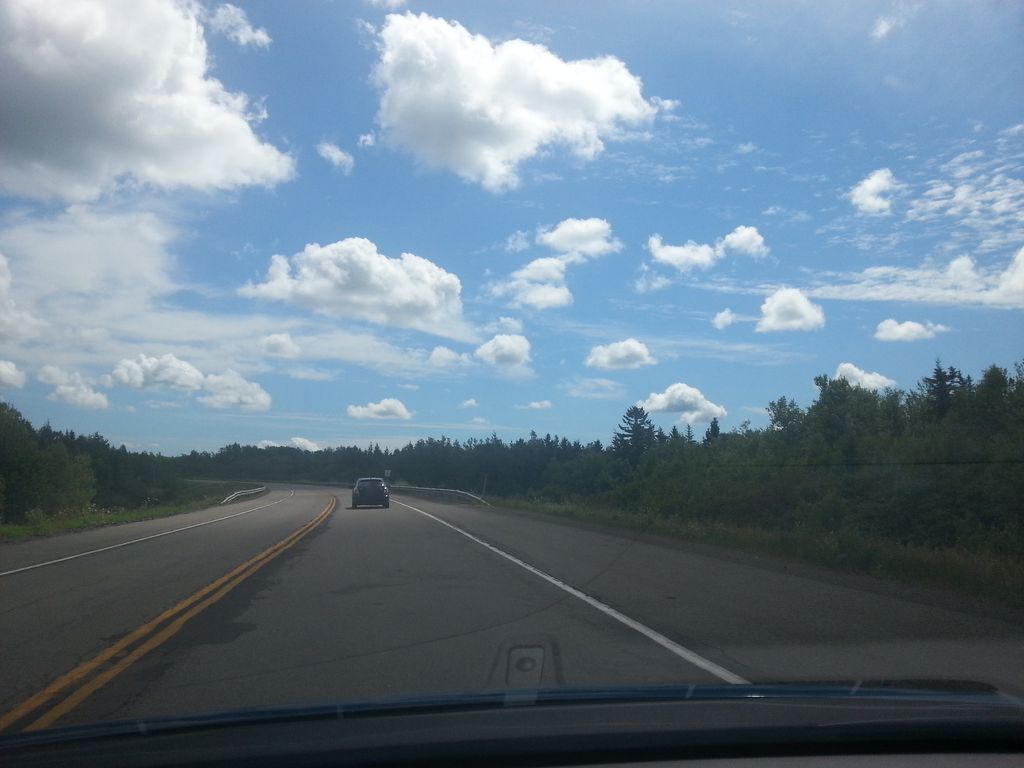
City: charlottetown